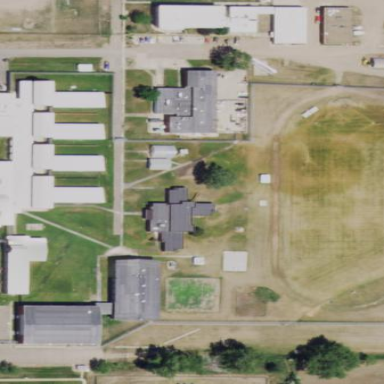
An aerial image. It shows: Prison.